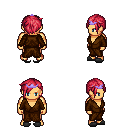
a pixel art fantasy rpg character, male body template, human, tanned skin, brown robe, metal pants, ruby red pixie cut hairstyle, purple tiara, gray slippers, four views (front, back, left, right), 2x2 character sprite sheet, small pixel art, hard edges, no anti-aliasing